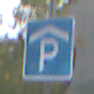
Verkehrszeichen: Parkhaus
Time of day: MorningAfternoon
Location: Outdoor (Urban)
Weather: PartlyCloudy
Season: NotSpecified
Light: Natural